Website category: jobs
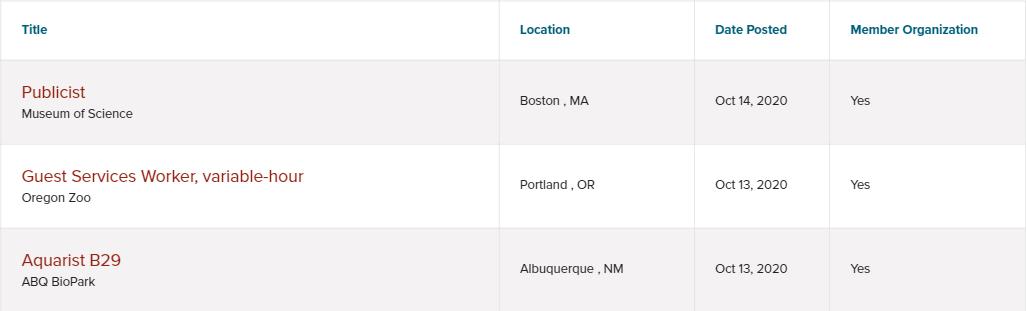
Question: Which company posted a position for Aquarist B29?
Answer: ABQ BioPark

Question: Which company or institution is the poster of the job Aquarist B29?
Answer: ABQ BioPark

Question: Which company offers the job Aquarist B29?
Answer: ABQ BioPark

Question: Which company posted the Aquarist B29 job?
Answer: ABQ BioPark

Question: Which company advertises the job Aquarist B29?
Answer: ABQ BioPark

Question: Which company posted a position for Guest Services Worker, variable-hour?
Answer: Oregon Zoo

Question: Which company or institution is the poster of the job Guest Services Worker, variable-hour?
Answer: Oregon Zoo

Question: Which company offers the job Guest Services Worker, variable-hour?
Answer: Oregon Zoo

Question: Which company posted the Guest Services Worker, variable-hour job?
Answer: Oregon Zoo

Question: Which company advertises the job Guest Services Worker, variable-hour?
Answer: Oregon Zoo

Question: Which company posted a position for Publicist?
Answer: Museum of Science

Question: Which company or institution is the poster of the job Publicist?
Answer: Museum of Science

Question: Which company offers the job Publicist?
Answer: Museum of Science

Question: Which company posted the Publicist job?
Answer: Museum of Science

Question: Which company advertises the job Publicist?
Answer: Museum of Science

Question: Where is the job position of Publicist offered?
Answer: Boston , MA

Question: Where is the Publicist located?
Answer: Boston , MA

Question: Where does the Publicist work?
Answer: Boston , MA

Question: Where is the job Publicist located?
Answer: Boston , MA

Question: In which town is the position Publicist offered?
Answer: Boston , MA

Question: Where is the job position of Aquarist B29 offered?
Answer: Albuquerque , NM

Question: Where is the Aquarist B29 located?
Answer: Albuquerque , NM

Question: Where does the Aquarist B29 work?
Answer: Albuquerque , NM

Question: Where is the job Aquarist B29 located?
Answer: Albuquerque , NM

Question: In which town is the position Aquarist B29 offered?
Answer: Albuquerque , NM

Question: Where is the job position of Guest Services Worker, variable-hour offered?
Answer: Portland , OR

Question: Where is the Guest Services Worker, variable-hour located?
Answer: Portland , OR

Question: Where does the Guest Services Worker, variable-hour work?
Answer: Portland , OR

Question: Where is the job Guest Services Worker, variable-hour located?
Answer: Portland , OR

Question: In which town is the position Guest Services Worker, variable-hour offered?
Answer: Portland , OR

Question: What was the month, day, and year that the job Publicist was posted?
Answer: Oct 14, 2020

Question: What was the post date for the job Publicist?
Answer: Oct 14, 2020

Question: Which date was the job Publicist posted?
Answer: Oct 14, 2020

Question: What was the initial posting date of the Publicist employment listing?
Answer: Oct 14, 2020

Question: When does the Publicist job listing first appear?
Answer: Oct 14, 2020

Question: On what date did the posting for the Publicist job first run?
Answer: Oct 14, 2020

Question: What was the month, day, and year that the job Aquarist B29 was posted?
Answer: Oct 13, 2020

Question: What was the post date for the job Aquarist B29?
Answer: Oct 13, 2020

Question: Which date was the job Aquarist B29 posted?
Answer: Oct 13, 2020

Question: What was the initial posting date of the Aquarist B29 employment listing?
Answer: Oct 13, 2020

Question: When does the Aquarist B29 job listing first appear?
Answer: Oct 13, 2020

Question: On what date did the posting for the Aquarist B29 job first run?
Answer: Oct 13, 2020

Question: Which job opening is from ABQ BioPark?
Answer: Aquarist B29

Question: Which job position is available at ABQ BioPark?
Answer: Aquarist B29

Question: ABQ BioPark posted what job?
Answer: Aquarist B29

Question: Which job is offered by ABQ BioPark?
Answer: Aquarist B29

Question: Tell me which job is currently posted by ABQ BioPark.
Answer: Aquarist B29

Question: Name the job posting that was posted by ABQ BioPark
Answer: Aquarist B29

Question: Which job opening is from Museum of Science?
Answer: Publicist

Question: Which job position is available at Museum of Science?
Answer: Publicist

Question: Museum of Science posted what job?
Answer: Publicist

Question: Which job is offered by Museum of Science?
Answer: Publicist

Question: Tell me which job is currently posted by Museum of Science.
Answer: Publicist

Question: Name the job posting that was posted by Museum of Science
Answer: Publicist

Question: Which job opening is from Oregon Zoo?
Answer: Guest Services Worker, variable-hour

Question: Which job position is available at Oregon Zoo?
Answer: Guest Services Worker, variable-hour

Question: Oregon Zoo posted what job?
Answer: Guest Services Worker, variable-hour

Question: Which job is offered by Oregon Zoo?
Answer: Guest Services Worker, variable-hour

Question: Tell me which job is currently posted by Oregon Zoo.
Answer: Guest Services Worker, variable-hour

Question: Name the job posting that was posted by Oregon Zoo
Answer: Guest Services Worker, variable-hour

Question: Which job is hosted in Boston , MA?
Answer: Publicist

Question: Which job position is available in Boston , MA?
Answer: Publicist

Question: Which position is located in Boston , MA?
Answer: Publicist

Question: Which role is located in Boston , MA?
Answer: Publicist